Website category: auto
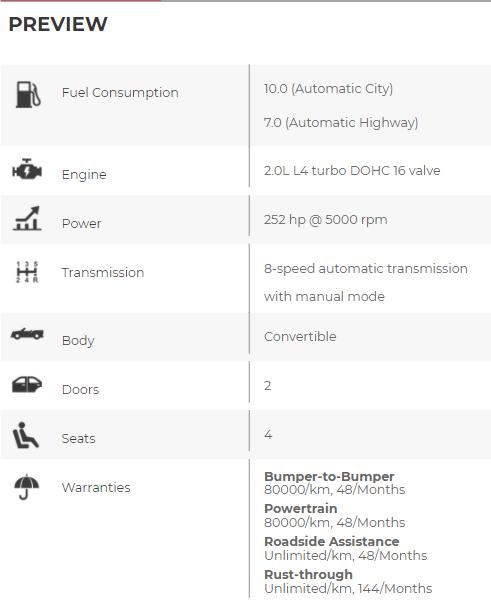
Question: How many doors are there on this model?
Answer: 2

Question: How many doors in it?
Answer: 2

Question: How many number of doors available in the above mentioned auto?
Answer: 2

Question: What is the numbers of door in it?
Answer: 2

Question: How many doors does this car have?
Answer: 2

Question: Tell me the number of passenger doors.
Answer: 2

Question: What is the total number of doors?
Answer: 2

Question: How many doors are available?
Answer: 2

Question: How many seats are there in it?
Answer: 4

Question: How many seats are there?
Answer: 4

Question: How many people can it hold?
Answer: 4

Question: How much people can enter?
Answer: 4

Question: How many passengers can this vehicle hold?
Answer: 4

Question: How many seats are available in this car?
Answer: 4

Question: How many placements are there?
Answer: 4

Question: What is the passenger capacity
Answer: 4

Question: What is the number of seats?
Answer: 4

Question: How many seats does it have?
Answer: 4

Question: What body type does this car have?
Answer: Convertible

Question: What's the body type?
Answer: Convertible

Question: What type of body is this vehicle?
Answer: Convertible

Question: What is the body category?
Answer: Convertible

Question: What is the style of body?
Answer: Convertible

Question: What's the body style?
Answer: Convertible

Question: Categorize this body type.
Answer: Convertible

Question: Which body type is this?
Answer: Convertible

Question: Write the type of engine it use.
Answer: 2.0L L4 turbo DOHC 16 valve

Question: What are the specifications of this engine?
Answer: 2.0L L4 turbo DOHC 16 valve

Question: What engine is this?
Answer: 2.0L L4 turbo DOHC 16 valve

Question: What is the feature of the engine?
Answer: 2.0L L4 turbo DOHC 16 valve

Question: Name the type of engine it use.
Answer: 2.0L L4 turbo DOHC 16 valve

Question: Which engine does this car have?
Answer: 2.0L L4 turbo DOHC 16 valve

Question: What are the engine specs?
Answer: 2.0L L4 turbo DOHC 16 valve

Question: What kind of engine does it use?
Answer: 2.0L L4 turbo DOHC 16 valve

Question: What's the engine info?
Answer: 2.0L L4 turbo DOHC 16 valve

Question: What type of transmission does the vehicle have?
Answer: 8-speed automatic transmission with manual mode

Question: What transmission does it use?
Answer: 8-speed automatic transmission with manual mode

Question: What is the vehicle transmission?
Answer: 8-speed automatic transmission with manual mode

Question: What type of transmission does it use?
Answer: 8-speed automatic transmission with manual mode

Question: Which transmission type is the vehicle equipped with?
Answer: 8-speed automatic transmission with manual mode

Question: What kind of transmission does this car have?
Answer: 8-speed automatic transmission with manual mode

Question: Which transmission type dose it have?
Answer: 8-speed automatic transmission with manual mode

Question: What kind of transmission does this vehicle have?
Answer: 8-speed automatic transmission with manual mode

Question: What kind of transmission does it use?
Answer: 8-speed automatic transmission with manual mode

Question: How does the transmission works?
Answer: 8-speed automatic transmission with manual mode

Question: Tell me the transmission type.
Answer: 8-speed automatic transmission with manual mode

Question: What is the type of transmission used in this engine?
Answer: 8-speed automatic transmission with manual mode

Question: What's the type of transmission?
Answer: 8-speed automatic transmission with manual mode

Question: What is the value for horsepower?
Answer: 252 hp @ 5000 rpm

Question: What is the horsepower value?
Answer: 252 hp @ 5000 rpm

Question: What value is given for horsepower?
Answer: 252 hp @ 5000 rpm

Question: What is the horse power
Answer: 252 hp @ 5000 rpm

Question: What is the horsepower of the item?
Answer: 252 hp @ 5000 rpm

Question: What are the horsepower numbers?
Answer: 252 hp @ 5000 rpm

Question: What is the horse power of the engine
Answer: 252 hp @ 5000 rpm

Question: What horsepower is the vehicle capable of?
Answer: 252 hp @ 5000 rpm

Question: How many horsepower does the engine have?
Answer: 252 hp @ 5000 rpm

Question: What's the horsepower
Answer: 252 hp @ 5000 rpm

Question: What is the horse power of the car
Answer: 252 hp @ 5000 rpm

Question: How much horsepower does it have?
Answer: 252 hp @ 5000 rpm

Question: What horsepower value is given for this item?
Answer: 252 hp @ 5000 rpm

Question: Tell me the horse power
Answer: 252 hp @ 5000 rpm

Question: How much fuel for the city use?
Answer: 10.0 (Automatic City)

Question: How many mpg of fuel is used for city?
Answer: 10.0 (Automatic City)